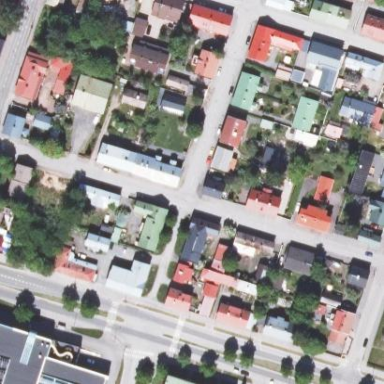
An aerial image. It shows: Residential area.